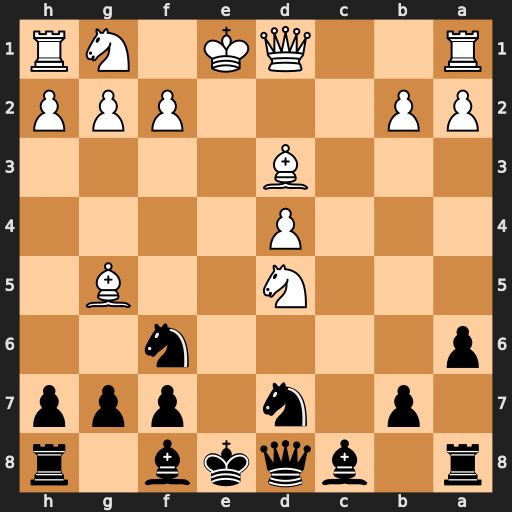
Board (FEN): r1bqkb1r/1p1n1ppp/p4n2/3N2B1/3P4/3B4/PP3PPP/R2QK1NR
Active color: b
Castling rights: KQkq
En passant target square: -
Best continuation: Qa5+ Nc3 Qxg5